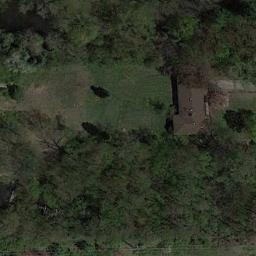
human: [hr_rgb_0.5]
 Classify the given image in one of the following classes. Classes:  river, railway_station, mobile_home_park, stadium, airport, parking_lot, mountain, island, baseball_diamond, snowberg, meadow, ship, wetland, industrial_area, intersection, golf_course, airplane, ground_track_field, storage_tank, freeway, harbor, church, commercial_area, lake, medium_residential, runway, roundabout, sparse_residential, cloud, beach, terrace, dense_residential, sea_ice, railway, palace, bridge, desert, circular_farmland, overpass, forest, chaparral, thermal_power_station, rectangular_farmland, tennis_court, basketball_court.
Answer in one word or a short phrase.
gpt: sparse_residential